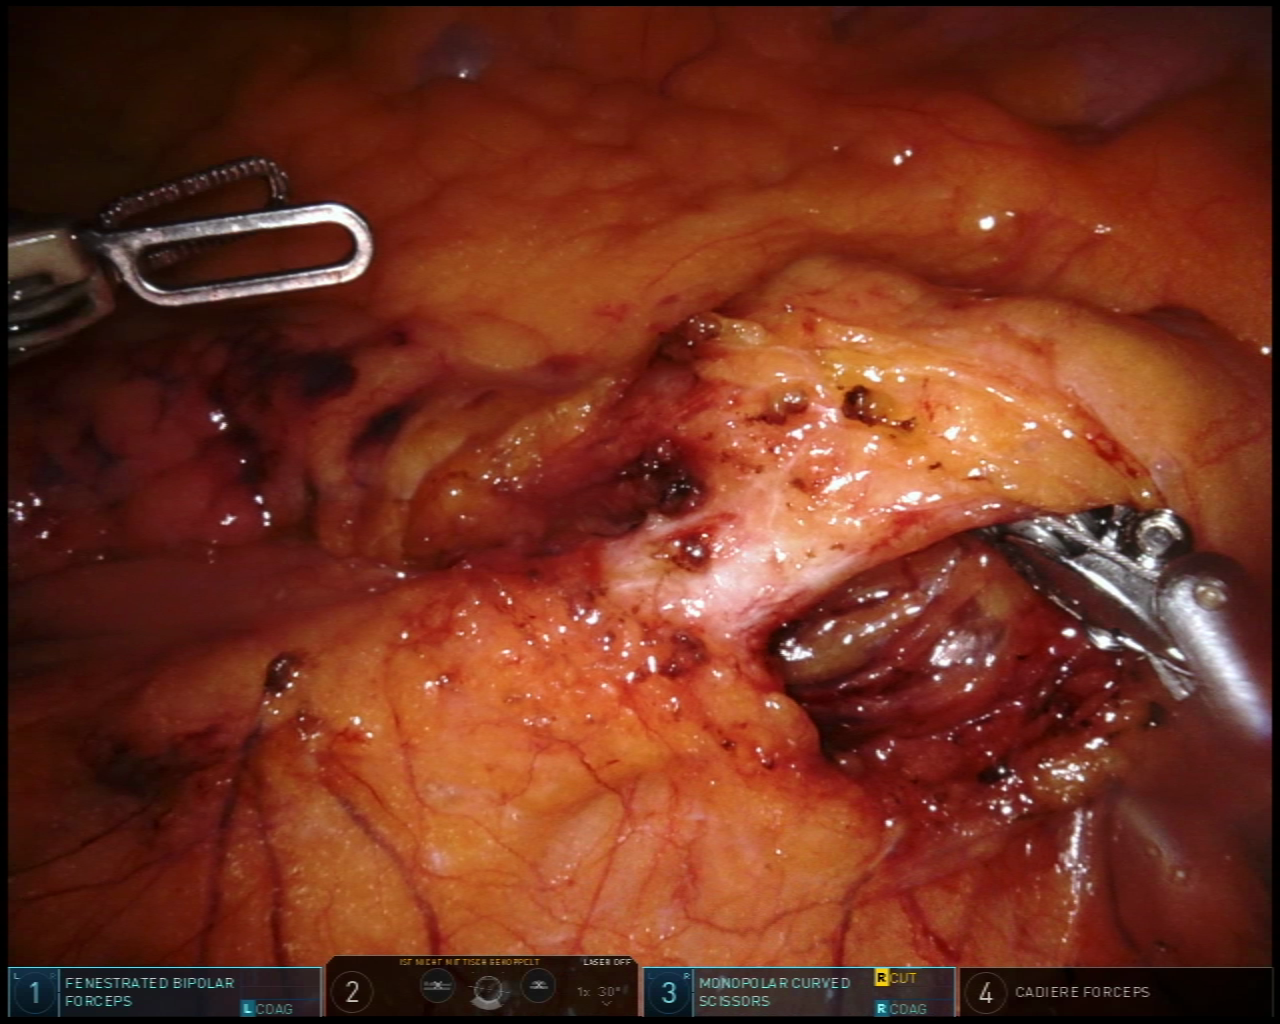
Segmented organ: inferior_mesenteric_artery
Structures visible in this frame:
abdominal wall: no
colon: yes
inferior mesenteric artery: yes
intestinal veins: no
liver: no
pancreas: no
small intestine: no
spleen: no
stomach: no
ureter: no
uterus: no
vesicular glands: no